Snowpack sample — Buffalo Mountain, Silverthorne, Colorado, USA (2/22/26, 2:02 PM MST)
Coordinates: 39.622, -106.113
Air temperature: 33 °F
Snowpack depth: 63 cm
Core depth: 30 cm
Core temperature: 24.8 °F
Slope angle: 11°, slope face: 116°
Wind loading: low
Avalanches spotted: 0
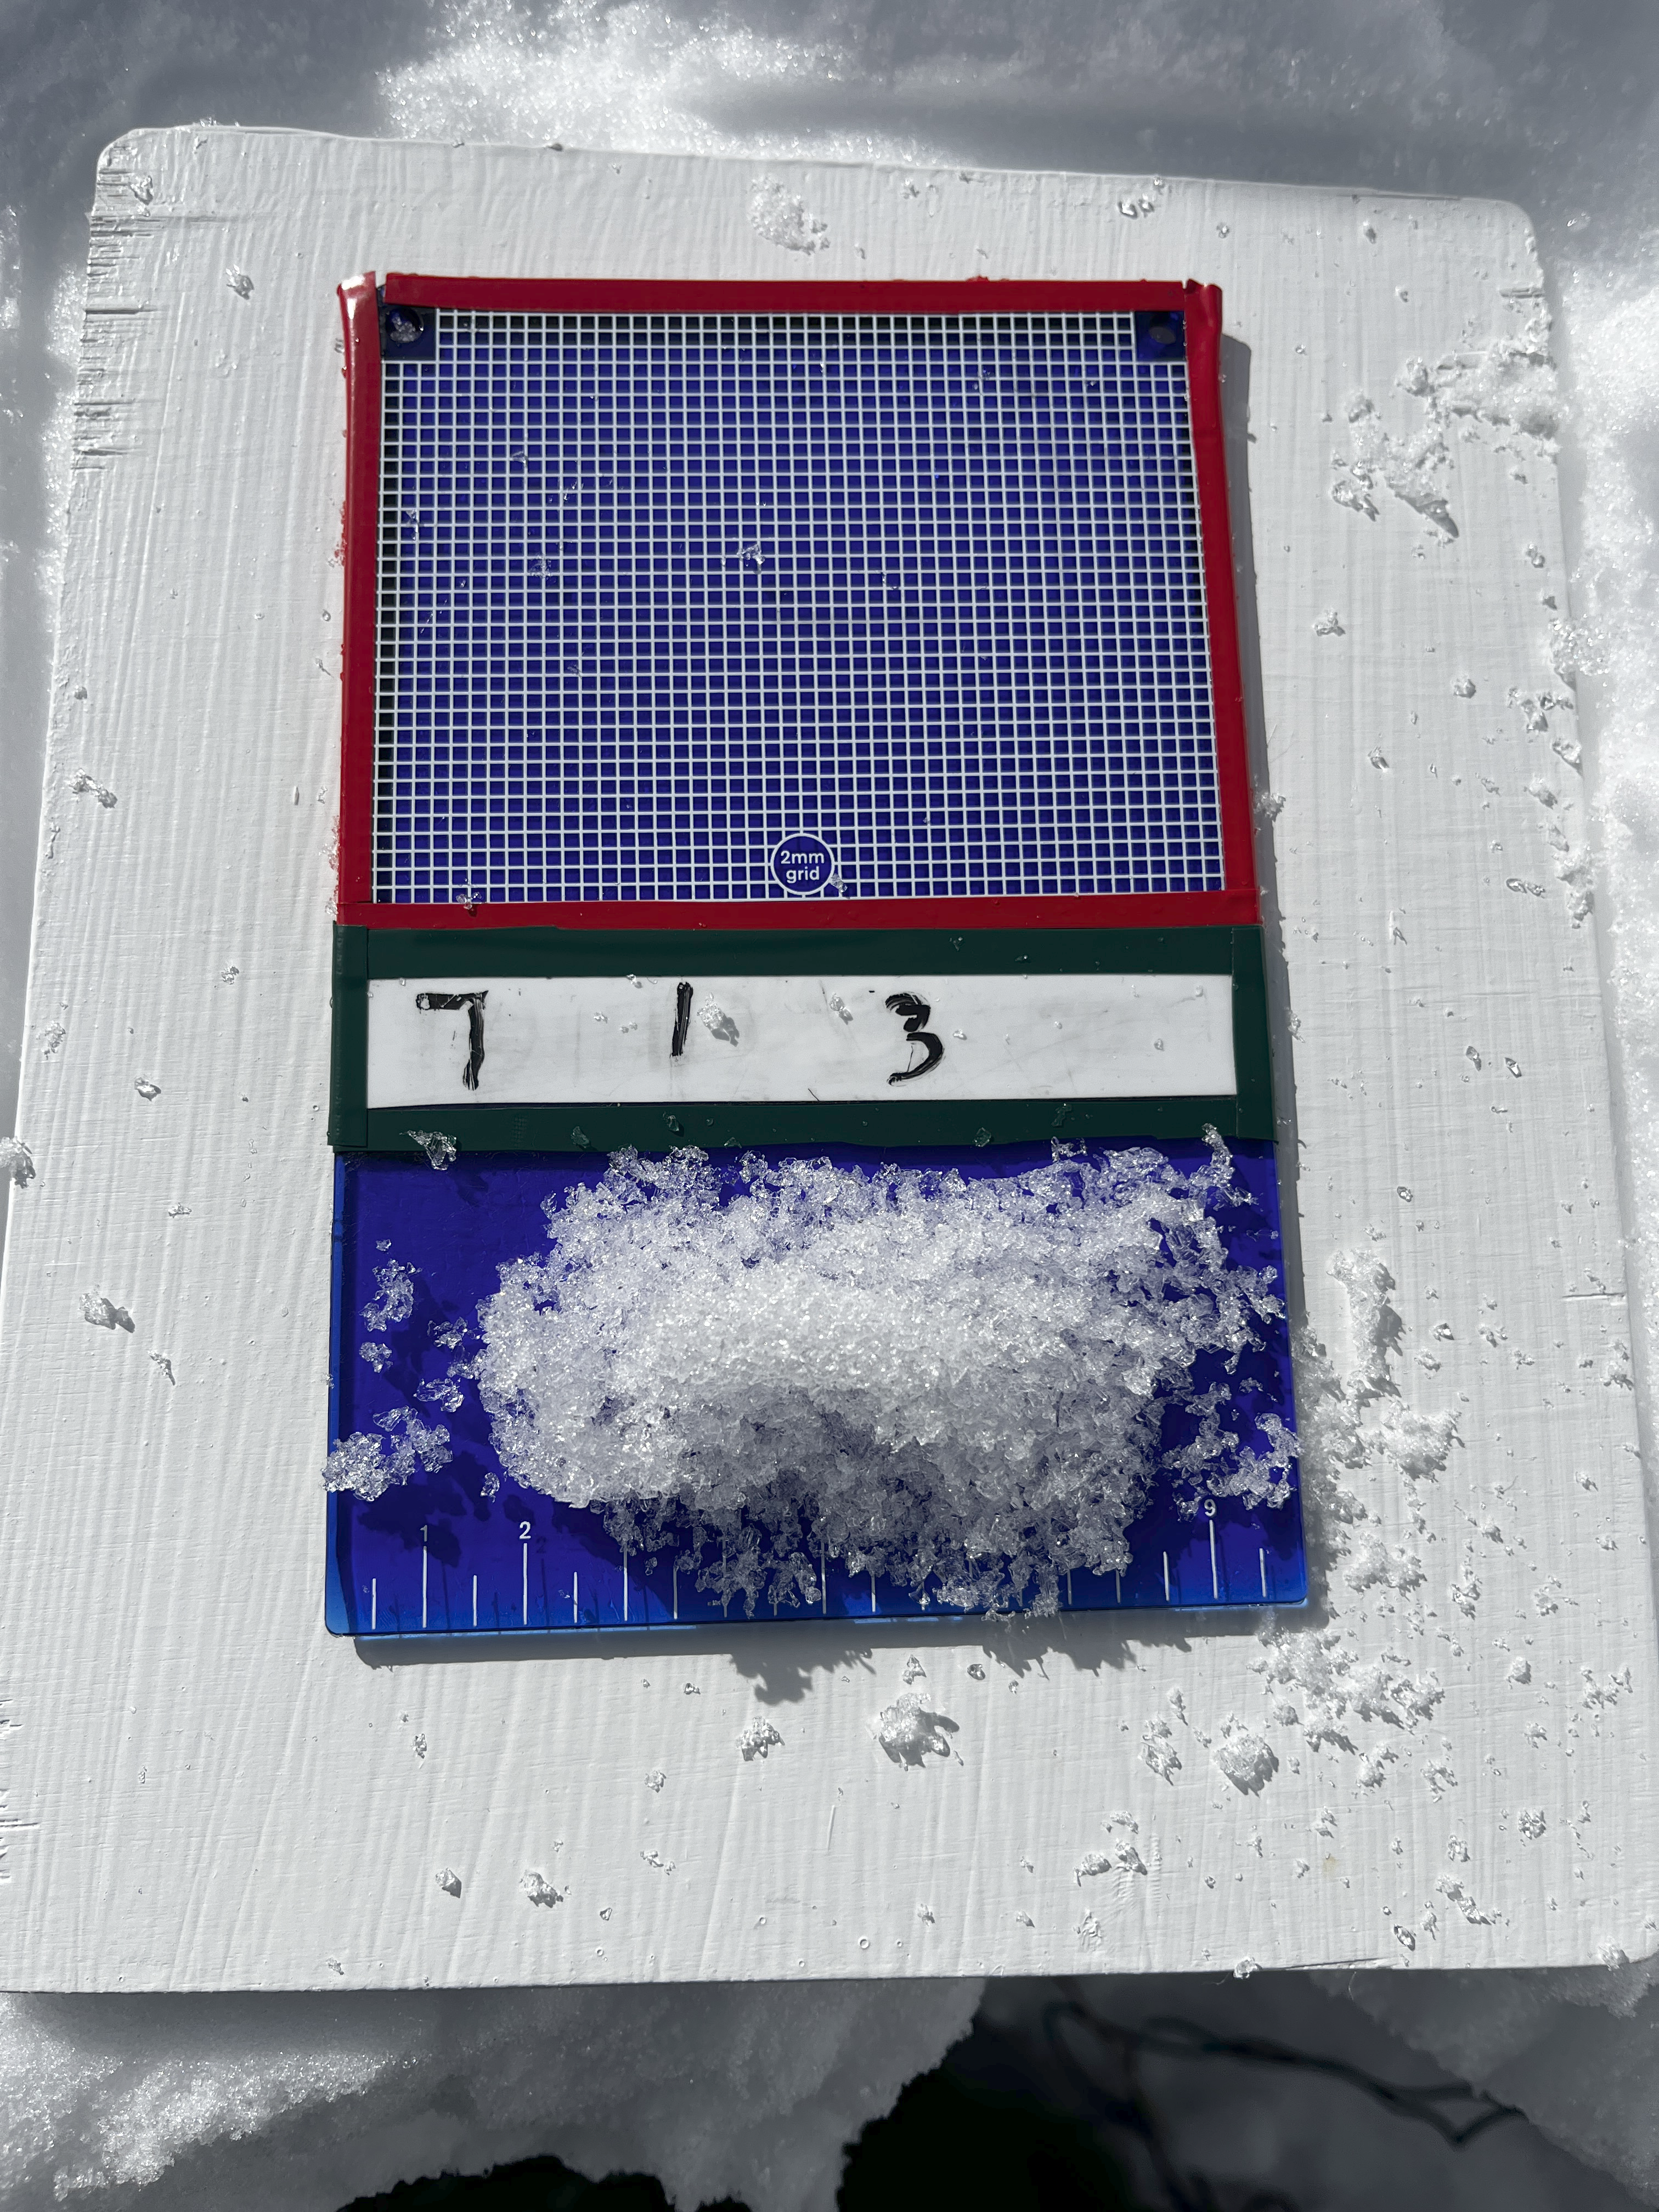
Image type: crystal_card
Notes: In a firebreak similar to site 1, minimal wind loading with no spotted avalanches (not many faces in view though)